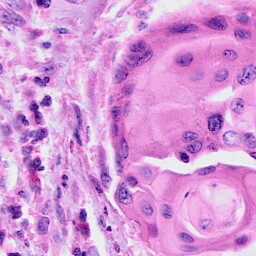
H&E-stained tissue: Cervix